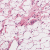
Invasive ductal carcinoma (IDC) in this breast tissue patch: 0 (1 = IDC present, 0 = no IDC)